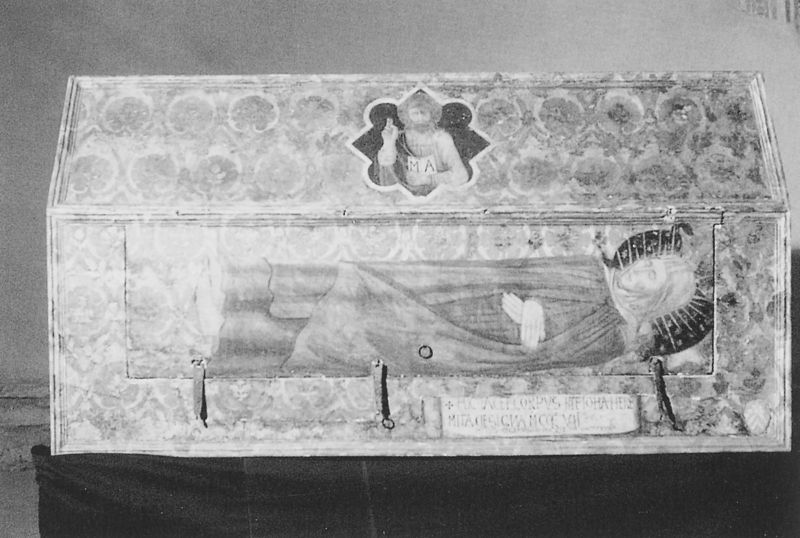
Titel: Sarg der Seligen Johanna
Künstler: Pietro da Gambassi
Schlagwörter: gott, mann, weiß, männer, schwarz, malerei, ornament, bart, mensch, tod, tot, hände, mantel, schrift, liegen, dekoration, inschrift, ornamente, verzierung, foto, truhe, strahlen, scharz, schwarzweiß, text, kiste, schachtel, öffnung, heiligenschein, sarg, nimbus, christus, grab, jesus, segnen, schatulle, heilig, fotographie, schrein, reliquie, box, sarkophag, grablege, glorie, riegel